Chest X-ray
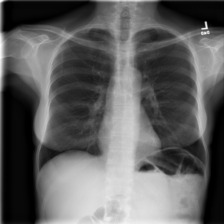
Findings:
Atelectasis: negative
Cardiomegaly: negative
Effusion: negative
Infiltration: negative
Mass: negative
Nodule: negative
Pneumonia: negative
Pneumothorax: negative
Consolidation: negative
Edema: negative
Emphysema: negative
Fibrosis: negative
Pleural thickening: negative
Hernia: negative